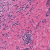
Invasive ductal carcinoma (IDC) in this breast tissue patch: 0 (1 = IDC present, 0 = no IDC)